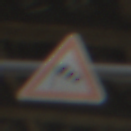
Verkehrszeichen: SeitenwindVonLinks
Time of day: Midday
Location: Outdoor (Urban)
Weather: Clear
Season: NotSpecified
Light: Natural